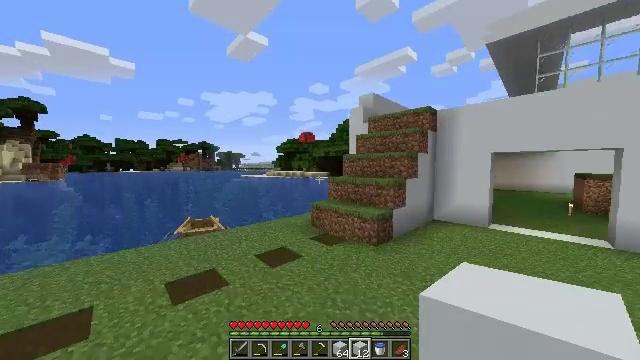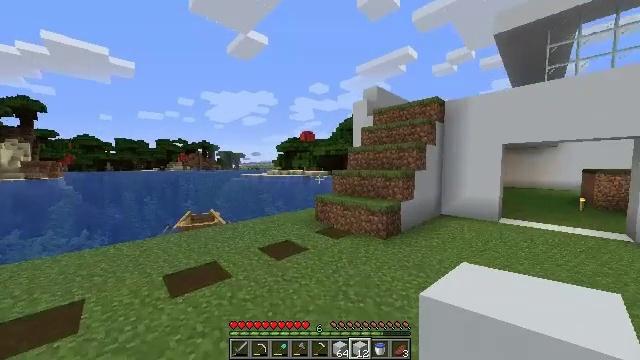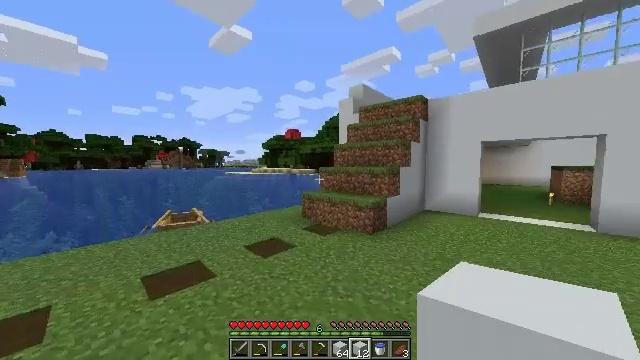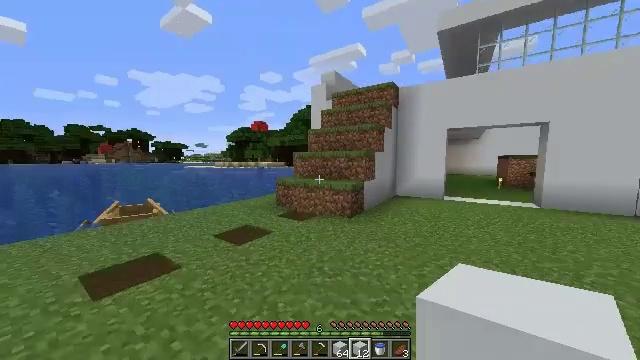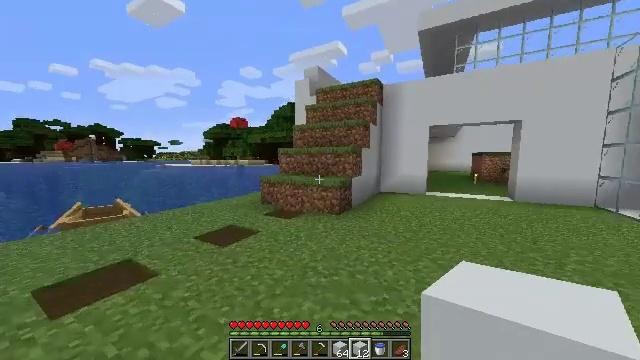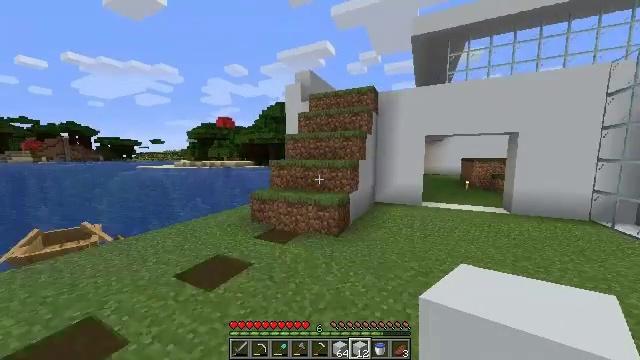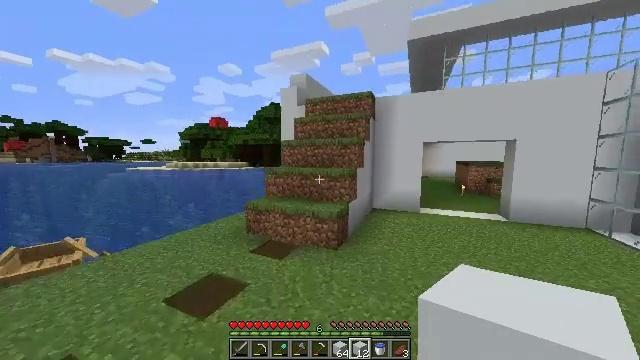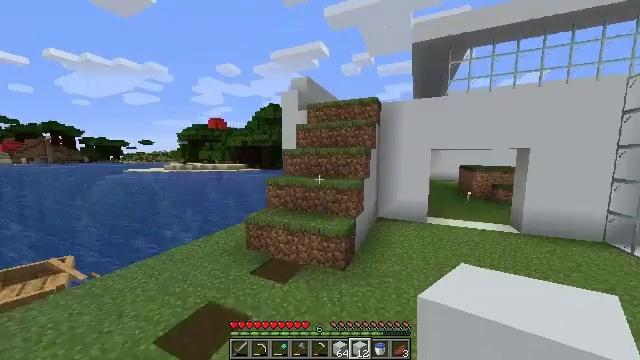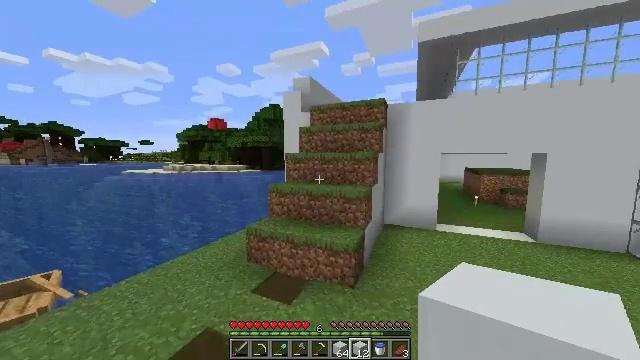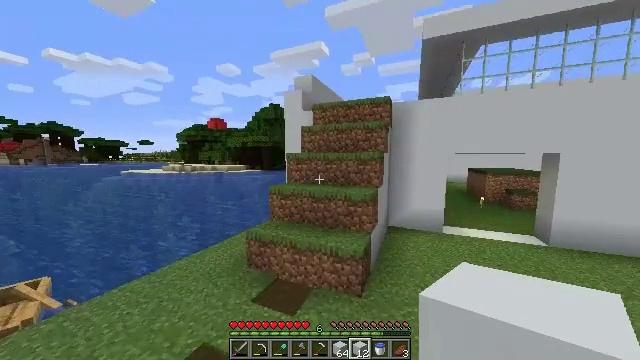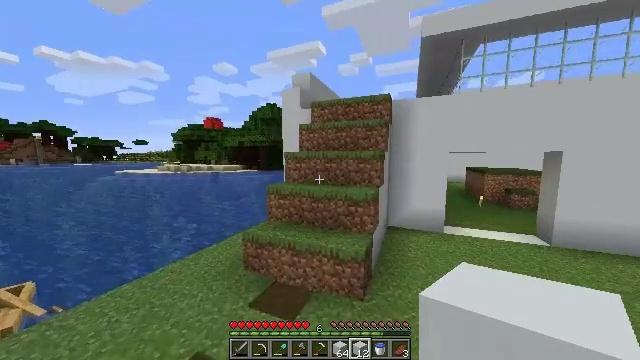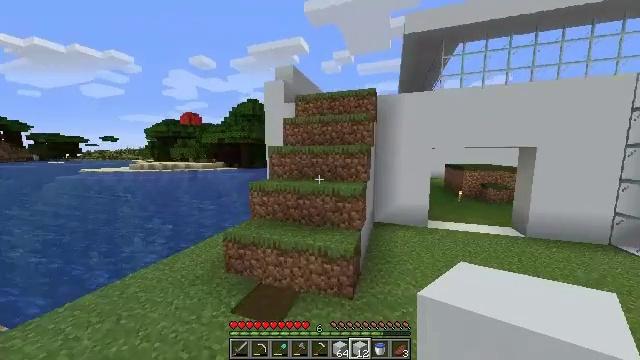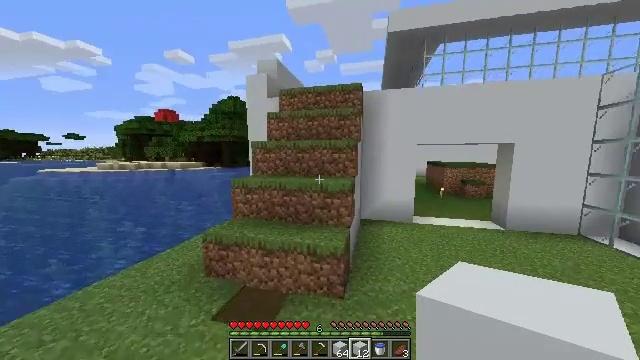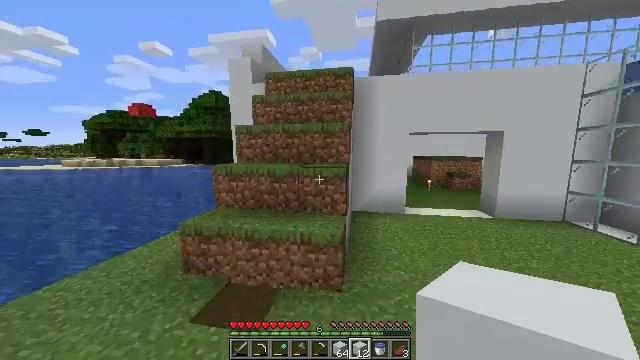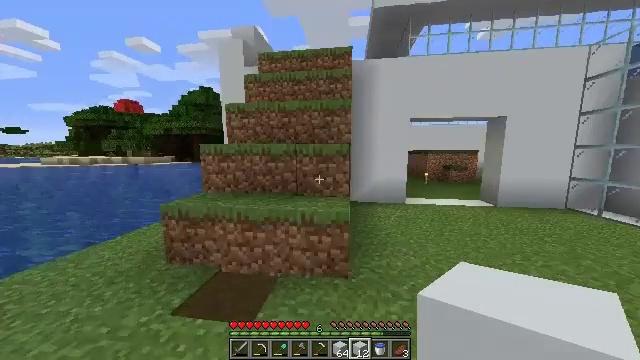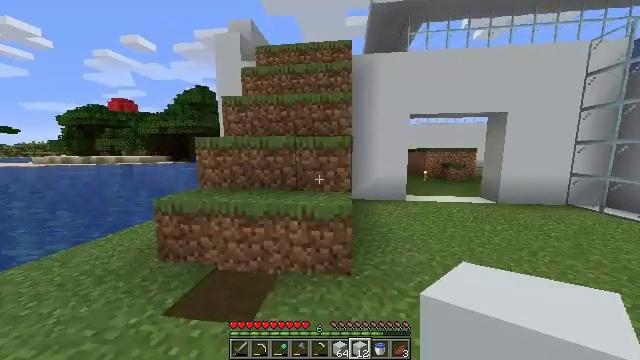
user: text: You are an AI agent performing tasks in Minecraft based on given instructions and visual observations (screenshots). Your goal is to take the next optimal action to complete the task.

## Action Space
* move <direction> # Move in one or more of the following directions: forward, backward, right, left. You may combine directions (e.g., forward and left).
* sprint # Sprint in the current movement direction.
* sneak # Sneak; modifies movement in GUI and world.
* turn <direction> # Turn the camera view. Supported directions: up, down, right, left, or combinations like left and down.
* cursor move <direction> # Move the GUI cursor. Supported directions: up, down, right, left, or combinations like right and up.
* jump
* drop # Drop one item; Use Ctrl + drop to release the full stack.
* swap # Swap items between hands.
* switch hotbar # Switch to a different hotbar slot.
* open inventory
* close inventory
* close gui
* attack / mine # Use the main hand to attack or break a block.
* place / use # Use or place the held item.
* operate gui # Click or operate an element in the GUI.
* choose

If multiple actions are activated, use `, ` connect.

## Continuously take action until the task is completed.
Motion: motion action
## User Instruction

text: drop white concrete
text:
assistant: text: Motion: move forward and move left, jump
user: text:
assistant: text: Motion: move forward and move left, turn right, jump
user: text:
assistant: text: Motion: move forward and move left, turn right and down, jump
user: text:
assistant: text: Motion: move forward, turn right, jump
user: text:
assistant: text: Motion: move forward, turn right
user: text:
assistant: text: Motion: move forward, turn right
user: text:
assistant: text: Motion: move forward
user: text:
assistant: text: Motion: move forward
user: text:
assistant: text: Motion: move forward
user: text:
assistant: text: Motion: move forward
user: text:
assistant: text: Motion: move forward, turn right
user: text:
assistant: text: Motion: move forward, turn right
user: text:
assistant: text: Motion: move forward, turn right
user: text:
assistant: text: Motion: move forward, turn right
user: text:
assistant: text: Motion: move forward
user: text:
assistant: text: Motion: move forward
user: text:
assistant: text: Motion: move forward, turn right
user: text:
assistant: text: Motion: move forward, turn right
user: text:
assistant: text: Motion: move forward, turn right
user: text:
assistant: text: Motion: move forward, turn right, jump
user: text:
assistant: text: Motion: move forward, jump
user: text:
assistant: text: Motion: move forward, jump
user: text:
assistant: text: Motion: move forward, jump
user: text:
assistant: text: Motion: move forward, turn left, jump
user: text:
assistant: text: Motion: move forward, turn left and up
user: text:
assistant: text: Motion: move forward, turn left
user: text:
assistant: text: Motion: move forward
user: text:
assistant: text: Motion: move forward, jump
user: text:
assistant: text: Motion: move forward, jump
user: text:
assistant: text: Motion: move forward, jump